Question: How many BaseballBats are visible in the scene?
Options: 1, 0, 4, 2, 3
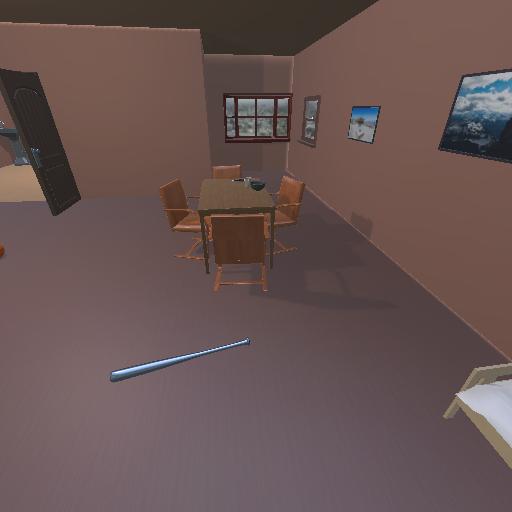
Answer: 1